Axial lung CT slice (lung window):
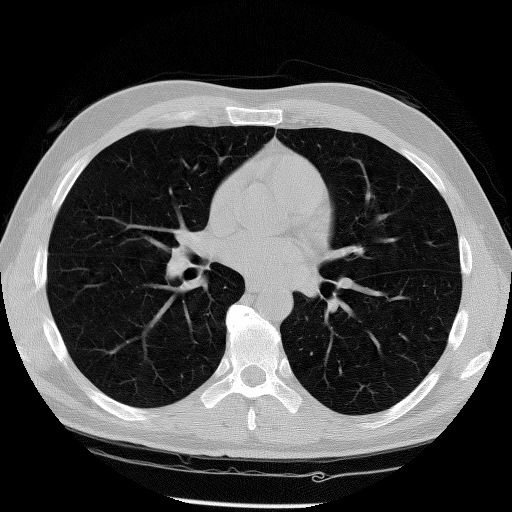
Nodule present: no